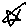
Label: star